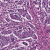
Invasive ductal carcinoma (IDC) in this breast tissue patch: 1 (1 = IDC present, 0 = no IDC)